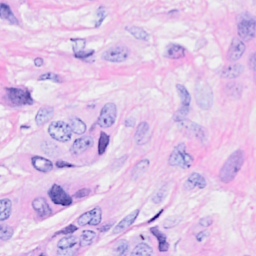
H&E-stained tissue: Breast